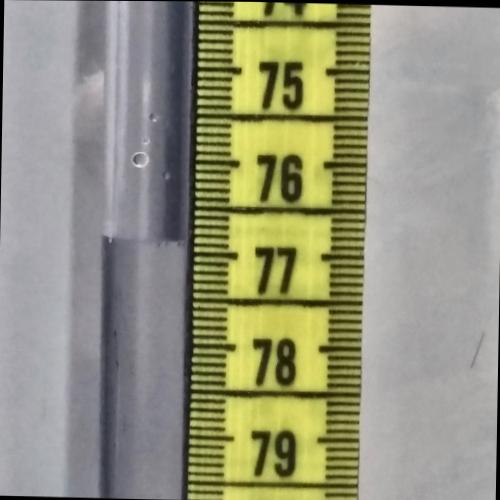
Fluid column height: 76.9 cm